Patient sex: F
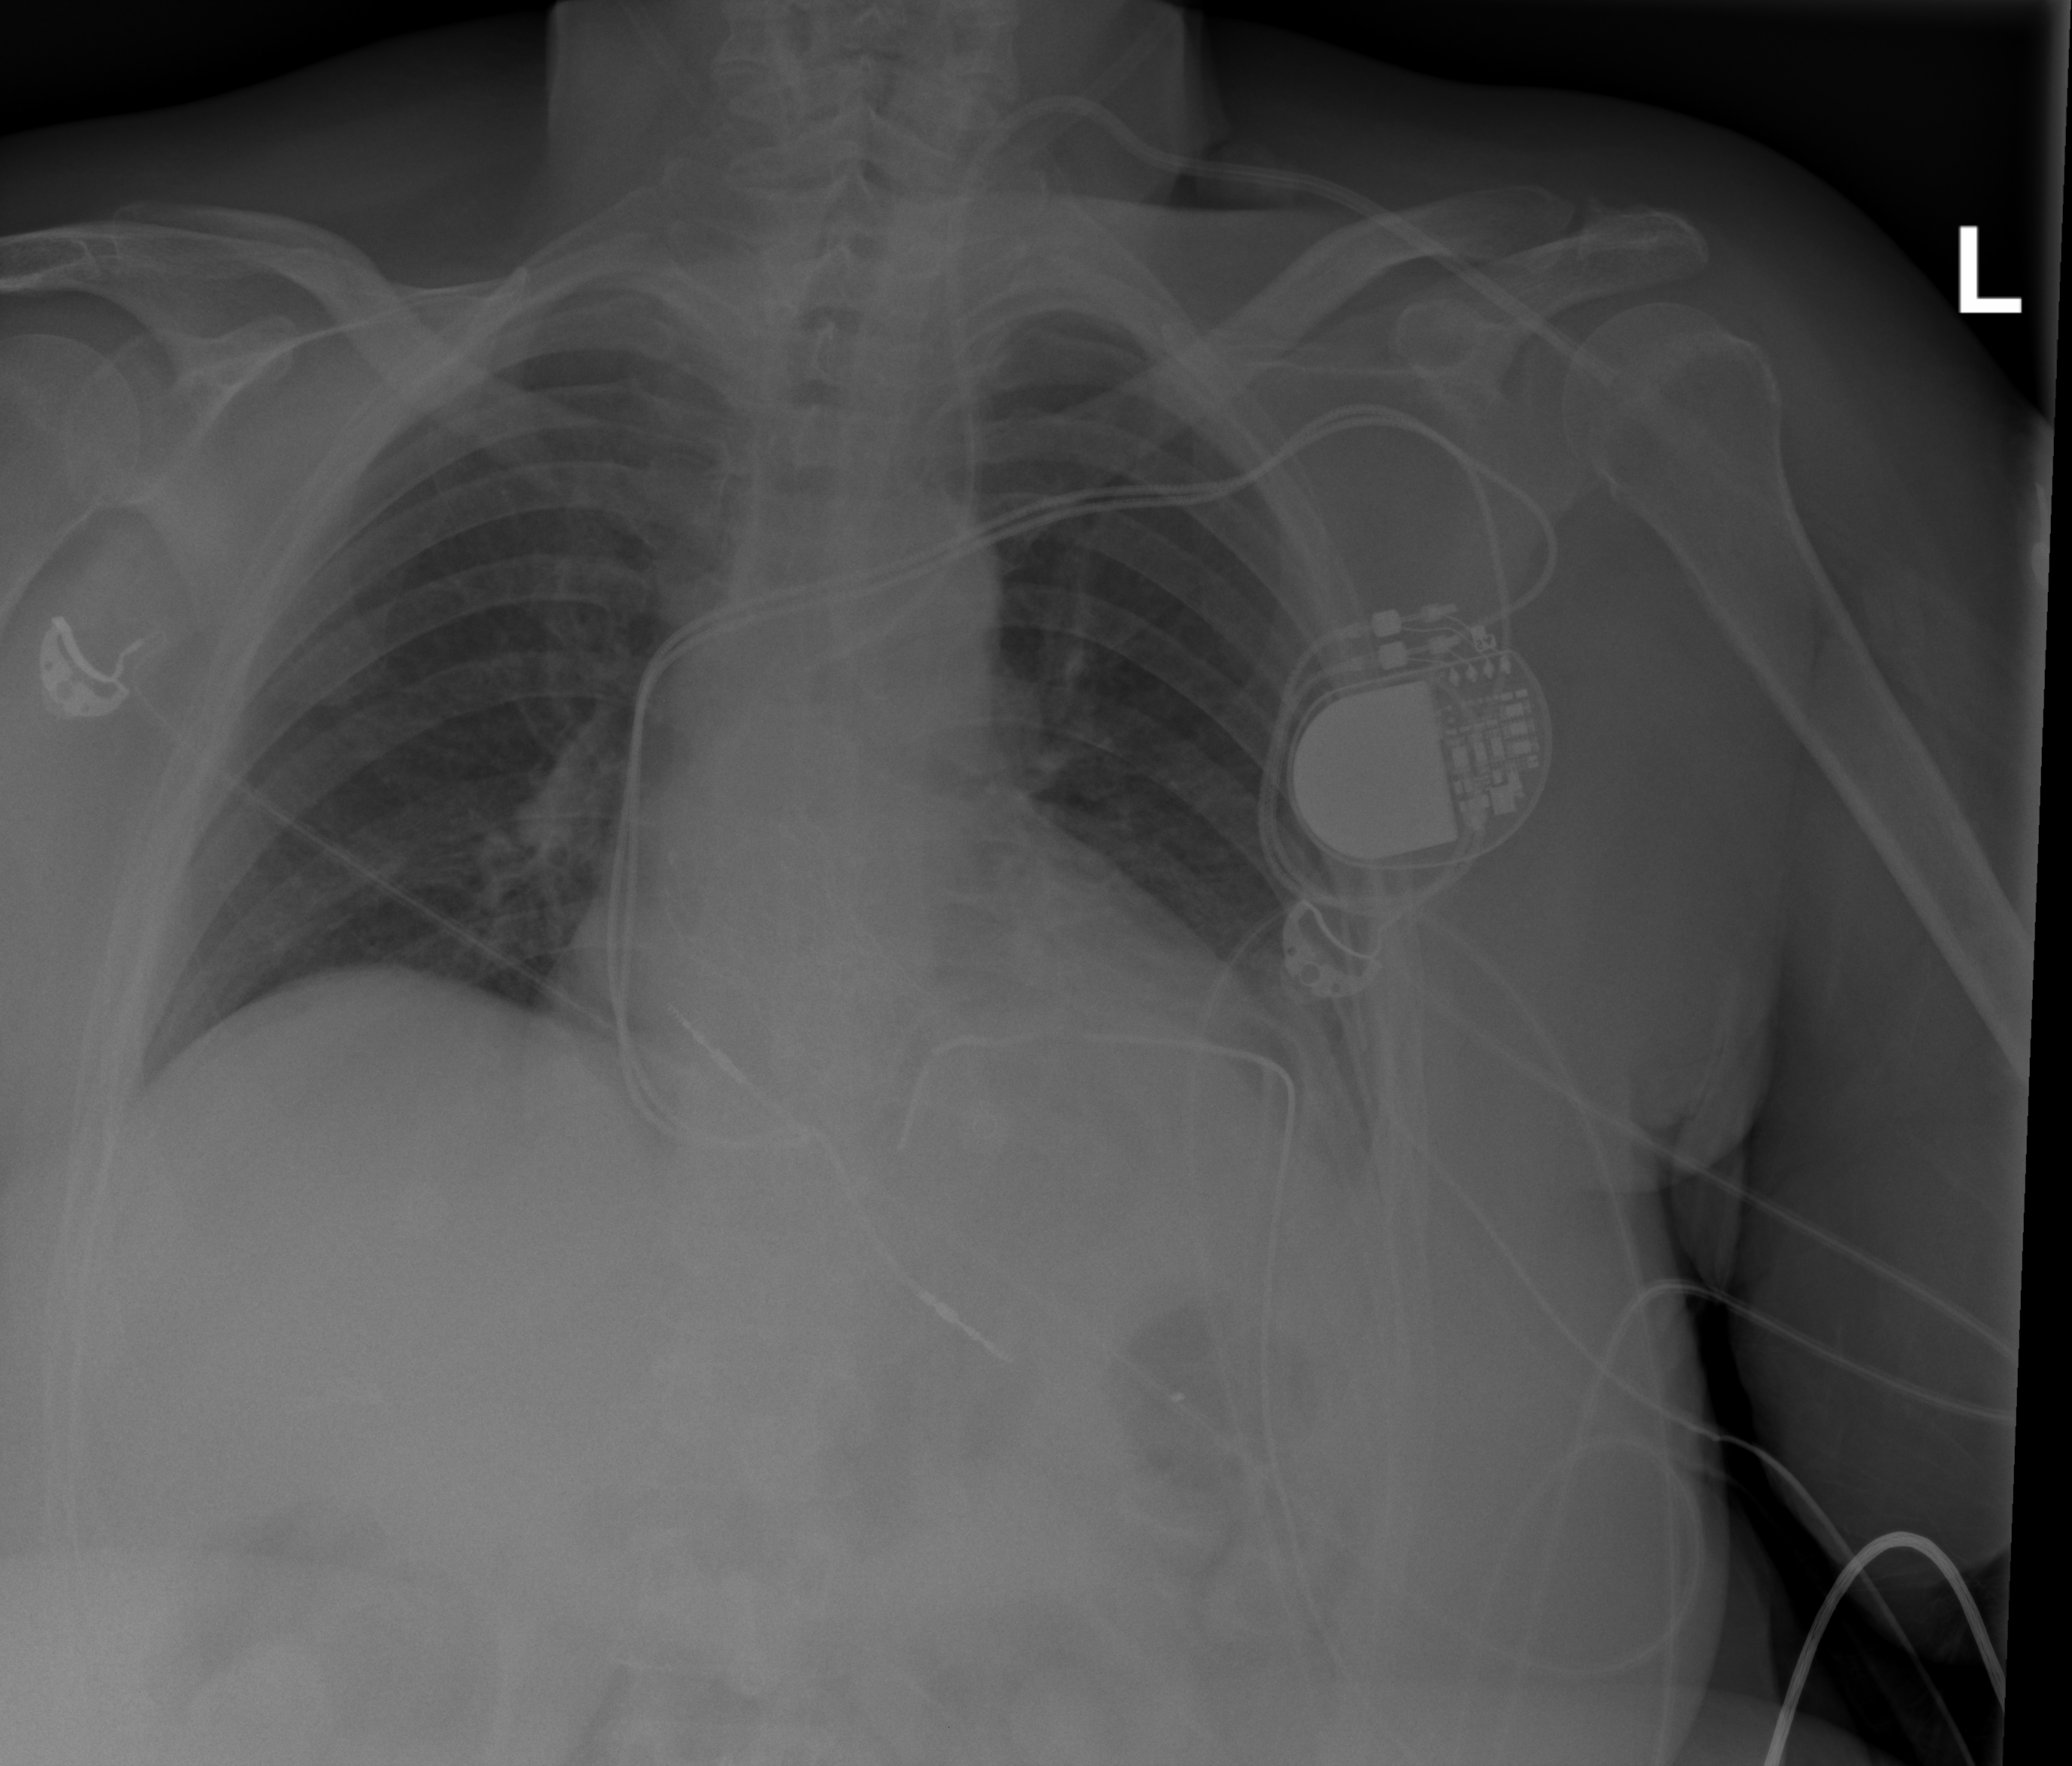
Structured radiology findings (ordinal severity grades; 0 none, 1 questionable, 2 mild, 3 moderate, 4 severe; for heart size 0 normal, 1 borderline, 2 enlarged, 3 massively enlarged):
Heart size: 2
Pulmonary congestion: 0
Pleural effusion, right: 0
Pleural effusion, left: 2
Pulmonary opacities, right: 0
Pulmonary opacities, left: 0
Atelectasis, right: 0
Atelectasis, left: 2